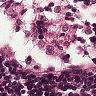
Metastatic tissue present: no